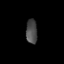
Tissue: lung
Cell type: T cells
Senescence score: 0.232
Nuclear area (px): 270
Mean DAPI intensity: 73.626